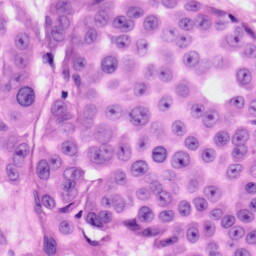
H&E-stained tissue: Skin